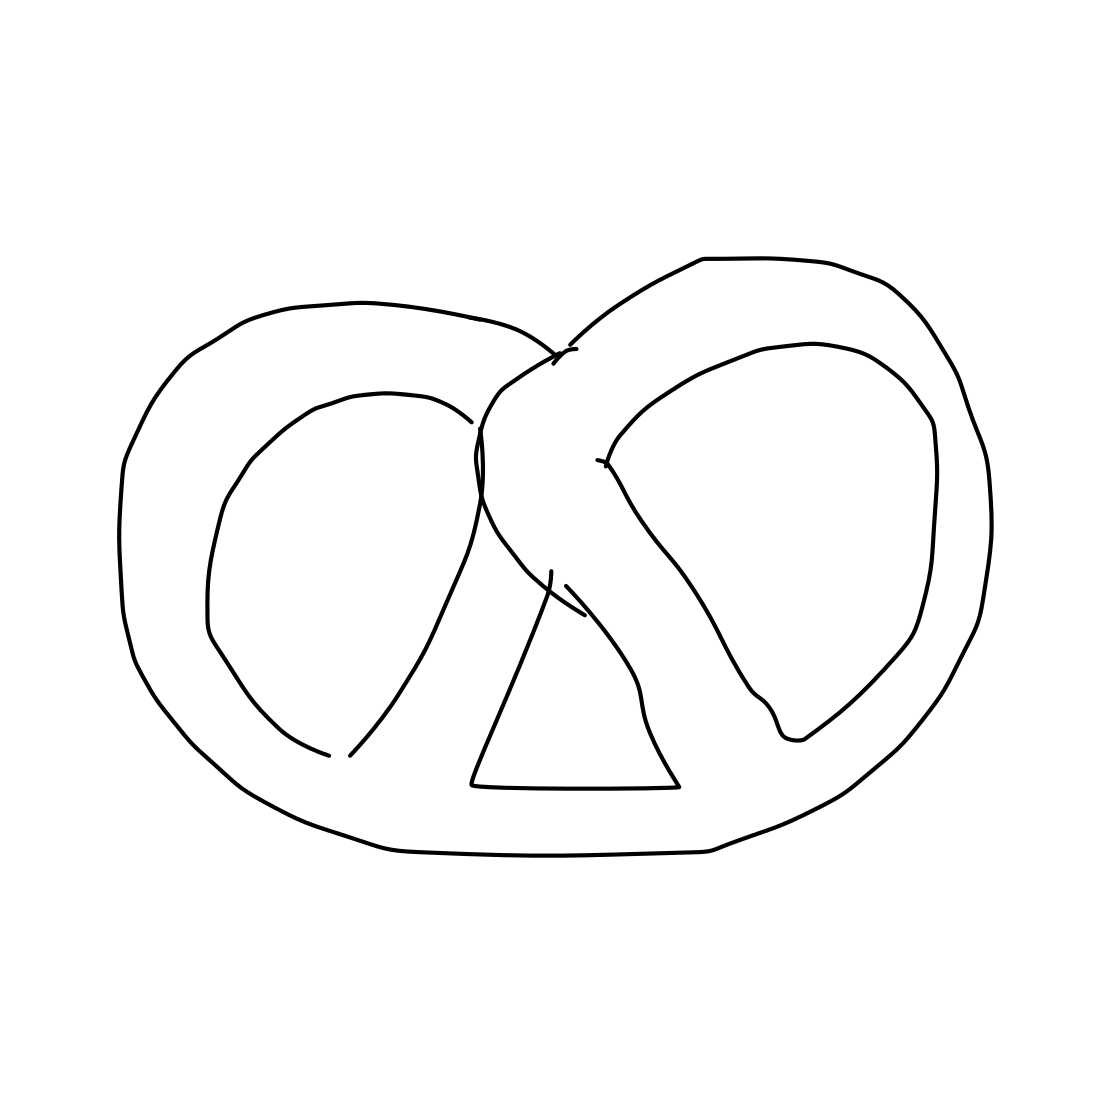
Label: pretzel